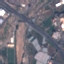
Land use / land cover: Highway